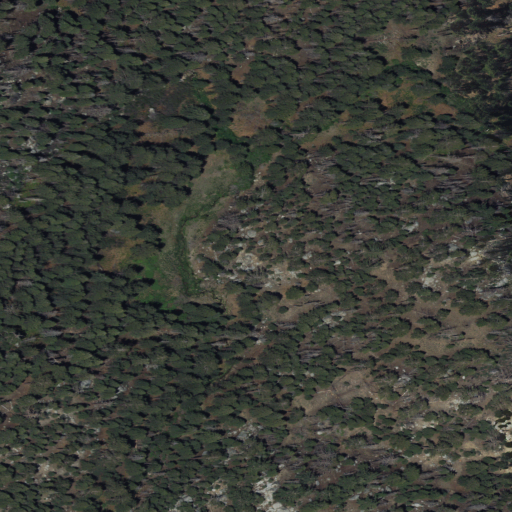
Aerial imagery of valley in California named Little Tahquitz Valley containing evergreen forest and shrub